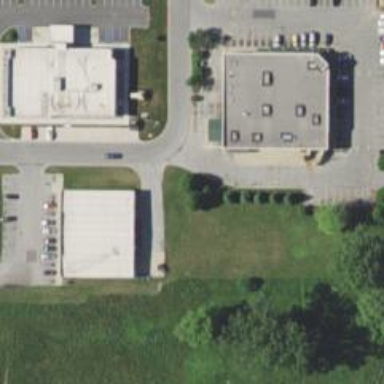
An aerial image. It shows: Pharmacy providing healthcare services.